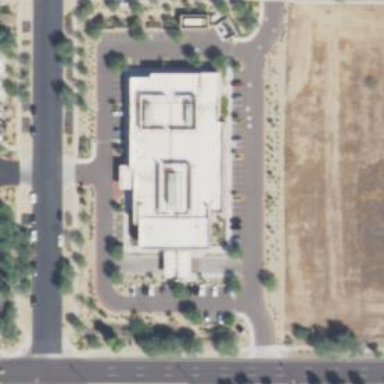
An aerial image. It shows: Healthcare facility identified as hospital.